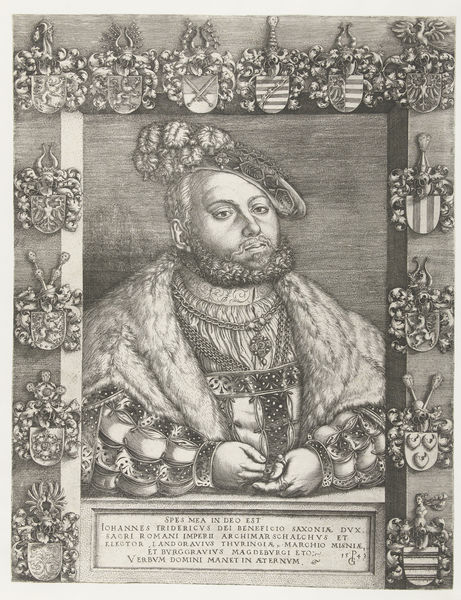
Titel: Portret van Johan Frederik I de Grootmoedige, keurvorst van Saksen
Künstler: Georg Pencz
Standort: Amsterdam
Institution: Rijksmuseum
Schlagwörter: barbe, homme, portrait, chapeau, gravure, dessin, hermine, beau, renaissance, fourrure, médaillon, noble, royal, blason, grand, hat, fur, armoirie, bêret, chapeux, man, écusson, beard, king, hoome, barb